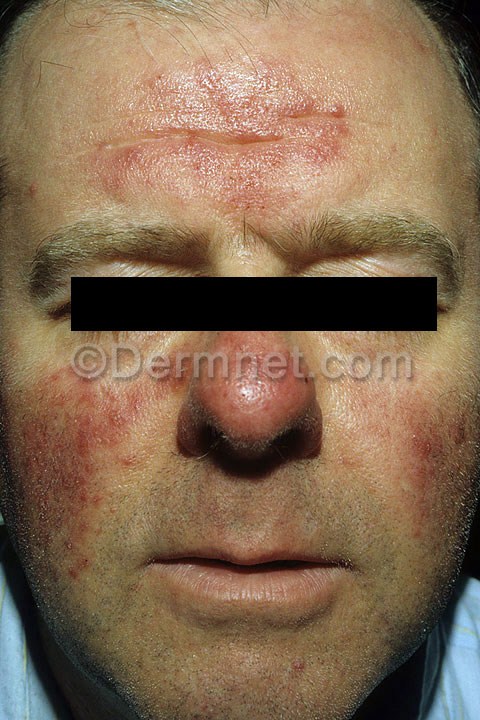
Disease: Acne and Rosacea Photos